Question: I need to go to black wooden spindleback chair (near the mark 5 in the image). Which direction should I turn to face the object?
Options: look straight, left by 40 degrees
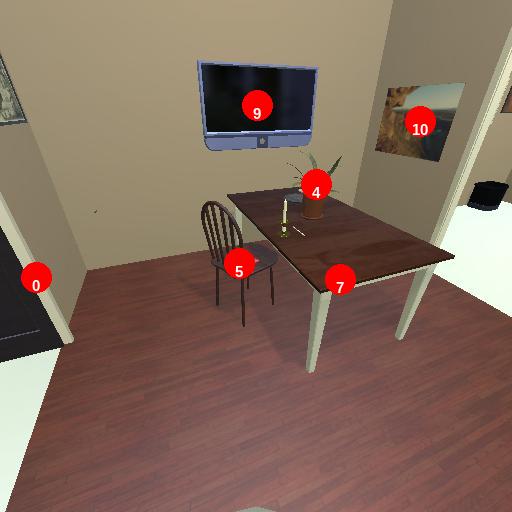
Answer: look straight